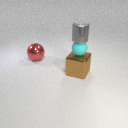
large brown metal cube below small gray metal cylinder